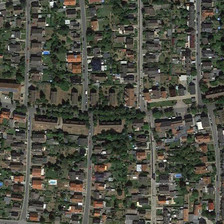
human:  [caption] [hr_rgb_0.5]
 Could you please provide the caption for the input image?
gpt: many buildings and green trees are in a dense residential area .

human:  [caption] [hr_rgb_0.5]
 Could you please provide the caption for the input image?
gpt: many buildings and green trees are in a dense residential area .

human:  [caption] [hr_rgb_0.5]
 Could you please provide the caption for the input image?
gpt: many buildings and green trees are in a dense residential area .

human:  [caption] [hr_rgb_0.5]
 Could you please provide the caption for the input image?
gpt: many buildings and green trees are in a dense residential area .

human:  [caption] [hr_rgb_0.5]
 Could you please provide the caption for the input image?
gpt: many buildings and green trees are in a dense residential area .